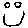
Label: smiley face